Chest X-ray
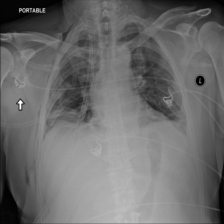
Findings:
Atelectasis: positive
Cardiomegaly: negative
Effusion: negative
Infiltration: negative
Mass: negative
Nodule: negative
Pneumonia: negative
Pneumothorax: negative
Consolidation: negative
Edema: negative
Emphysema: negative
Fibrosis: negative
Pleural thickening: negative
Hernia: negative